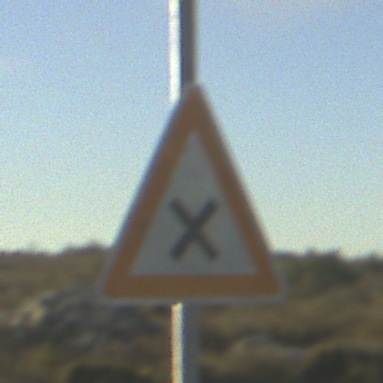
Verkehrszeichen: KreuzungOderEinmuendung
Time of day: SunriseSunset
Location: Outdoor (Nature)
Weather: PartlyCloudy
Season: NotSpecified
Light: Natural